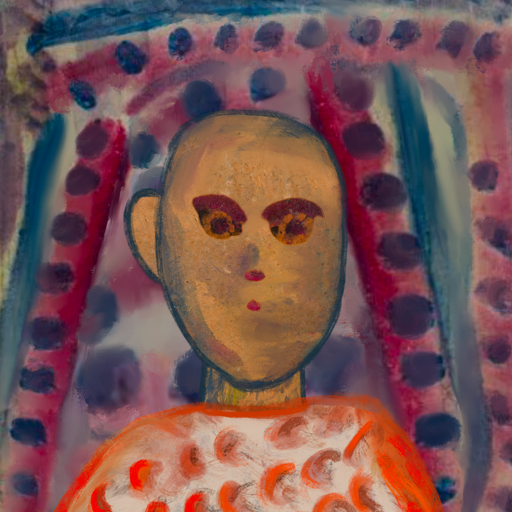
Background: HillGirl, Head And Neck Front: In_The_Sun, Face Front: Doll, Bust: Rupkatha, Hair Front: Blank, Head Accessory: Blank, Second Necklace: Blank, Necklace: Blank, Baby: Blank